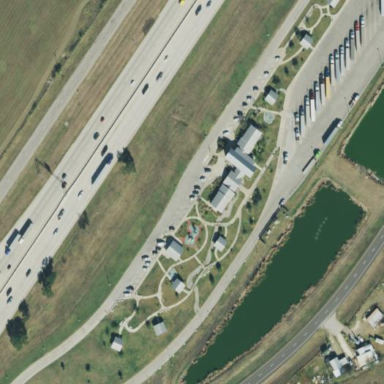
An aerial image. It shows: Rest area along the road with caravans and picnic tables.